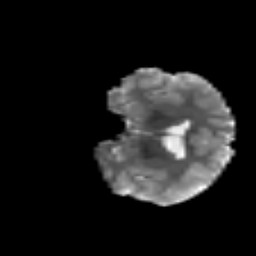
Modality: T2w
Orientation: coronal
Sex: male
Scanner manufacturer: siemens
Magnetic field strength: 3 T
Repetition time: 5 s
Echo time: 0.071 s